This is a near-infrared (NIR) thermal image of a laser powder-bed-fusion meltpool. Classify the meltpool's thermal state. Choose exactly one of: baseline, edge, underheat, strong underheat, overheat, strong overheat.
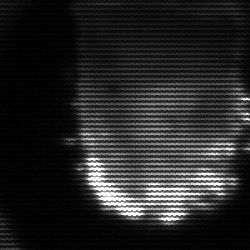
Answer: baseline